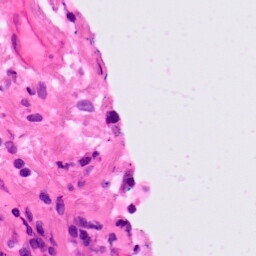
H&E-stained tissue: Lung